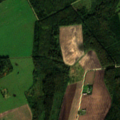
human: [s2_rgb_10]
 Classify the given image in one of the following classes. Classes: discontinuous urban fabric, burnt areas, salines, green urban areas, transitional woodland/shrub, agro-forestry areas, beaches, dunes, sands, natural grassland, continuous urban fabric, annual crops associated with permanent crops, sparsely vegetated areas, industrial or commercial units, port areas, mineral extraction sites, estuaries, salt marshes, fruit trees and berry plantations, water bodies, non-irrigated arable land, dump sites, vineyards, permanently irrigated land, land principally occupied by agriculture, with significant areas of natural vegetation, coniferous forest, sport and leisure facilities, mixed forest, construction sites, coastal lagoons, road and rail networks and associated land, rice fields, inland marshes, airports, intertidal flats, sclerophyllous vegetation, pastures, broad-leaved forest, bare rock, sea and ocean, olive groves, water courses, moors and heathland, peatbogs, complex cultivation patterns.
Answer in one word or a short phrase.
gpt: non-irrigated arable land, broad-leaved forest, mixed forest, transitional woodland/shrub